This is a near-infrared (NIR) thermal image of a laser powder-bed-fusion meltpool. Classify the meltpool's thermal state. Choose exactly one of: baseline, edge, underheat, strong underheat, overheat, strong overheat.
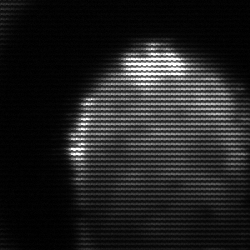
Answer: edge